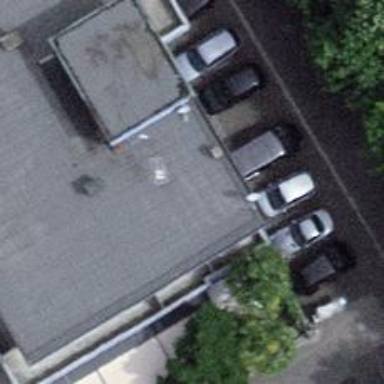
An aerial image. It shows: Restaurant.